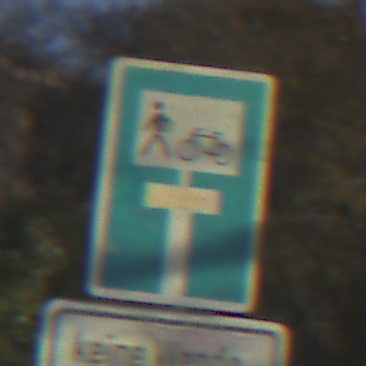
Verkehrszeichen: SackgasseRadverkehrFussgaengerDurchlaessig
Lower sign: HinweisGeaenderteVorfahrtVerkehrsfuehrungVerkehrsregelung3
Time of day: SunriseSunset
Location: Outdoor (Nature)
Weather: Clear
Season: NotSpecified
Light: Natural